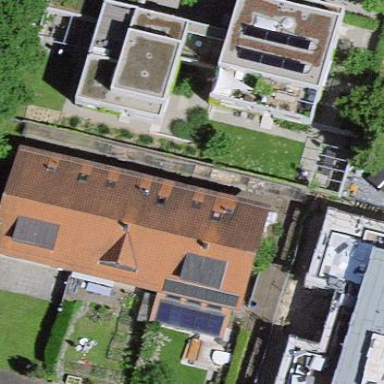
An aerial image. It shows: Terrace building.